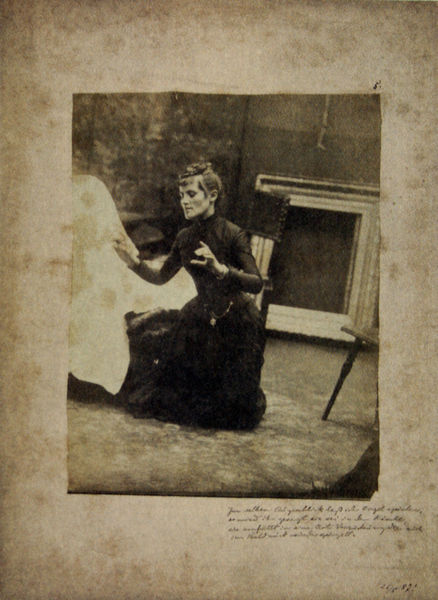
Titel: Aufnahme einer Sitzung mit dem Medium Lina Matzinger im Atelier Gabriel von Max'
Künstler: Gabriel von Max
Standort: München
Institution: Städtische Galerie im Lenbachhaus
Schlagwörter: weiß, sitzen, ausschnitt, fenster, frau, frisur, geste, grau, haar, kleid, nase, profil, raum, schwarz, stuhl, tisch, zimmer, tuch, tanz, teppich, alt, wand, augen, gesicht, rahmen, hände, innenraum, porträt, signatur, schlank, boden, haare, pose, sessel, sitzend, blatt, tänzerin, kinn, kamin, dutt, schrift, bilderrahmen, ballett, haltung, kette, ausdruck, sepia, streng, atelier, uhr, geschlossen, foto, fotografie, photographie, wände, fussboden, buch, seite, widmung, schwarzweiß, text, knien, gestik, kunst, künstlerin, photo, stuhlbein, knieend, kniend, scwarz, taschenuhr, bildunterschrift, handschrift, geist, anmerkung, aktion, medium, 19. jahrhundert, spiritismus, handschrit, spititismus